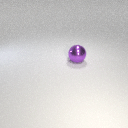
large purple metal sphere